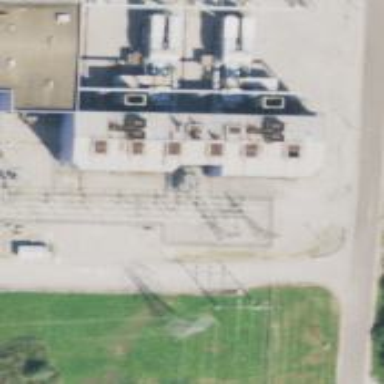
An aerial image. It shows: Gas turbine power generator.